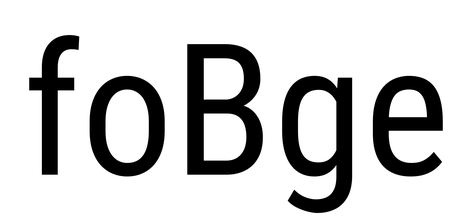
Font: Roboto_Condensed_Regular